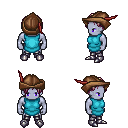
a pixel art fantasy rpg character, male body template, dark elf, purple skin, teal tunic, metal pants, white blonde parted hairstyle, leather cap, metal boots, four views (front, back, left, right), 2x2 character sprite sheet, small pixel art, hard edges, no anti-aliasing